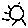
Label: sun